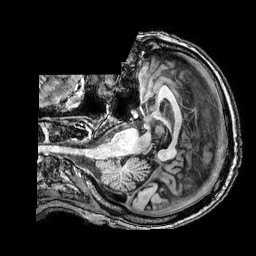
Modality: T1w
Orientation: axial
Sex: male
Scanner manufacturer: philips
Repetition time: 0.008307 s
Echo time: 0.00387 s